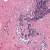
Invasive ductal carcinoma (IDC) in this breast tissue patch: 0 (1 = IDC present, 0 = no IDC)